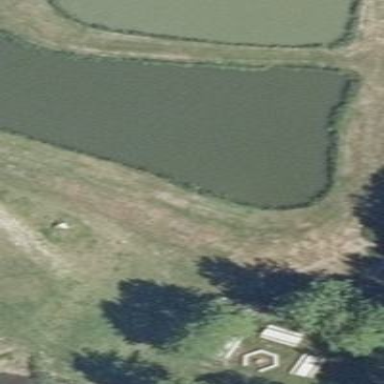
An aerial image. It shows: Pond surrounded by natural water.